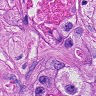
Metastatic tissue present: yes